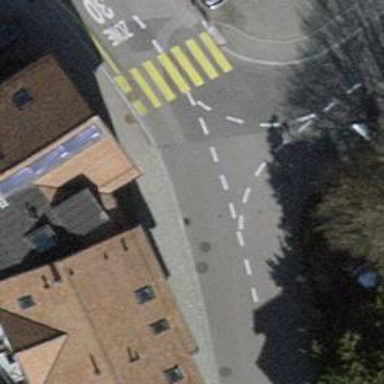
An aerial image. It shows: Tertiary road with sidewalks on both sides.